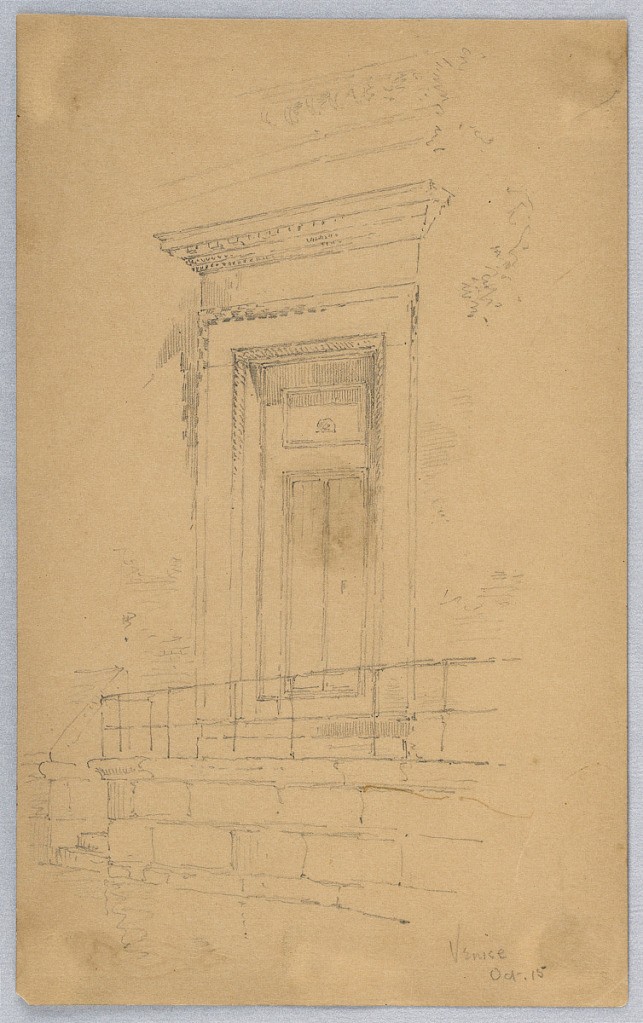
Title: Doorway—Venice
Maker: Arnold William Brunner, American, 1857–1925
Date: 1883
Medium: Graphite on brown paper
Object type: Drawing
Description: Sketch of door and doorway.